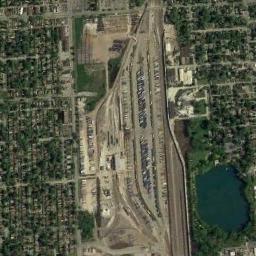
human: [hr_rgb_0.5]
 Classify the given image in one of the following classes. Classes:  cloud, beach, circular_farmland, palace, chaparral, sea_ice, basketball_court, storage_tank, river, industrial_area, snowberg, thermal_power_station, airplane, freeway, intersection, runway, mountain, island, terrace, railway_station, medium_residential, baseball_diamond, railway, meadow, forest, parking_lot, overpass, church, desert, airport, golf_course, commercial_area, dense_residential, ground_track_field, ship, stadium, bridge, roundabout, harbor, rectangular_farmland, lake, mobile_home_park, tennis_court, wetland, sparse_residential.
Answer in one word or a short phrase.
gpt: railway_station